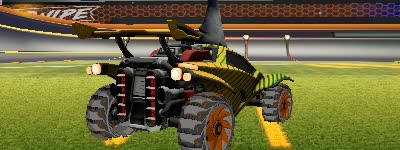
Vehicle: octane